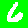
Digit: 6